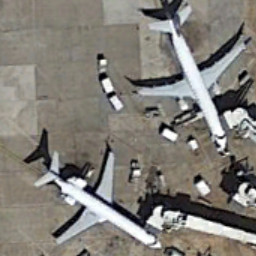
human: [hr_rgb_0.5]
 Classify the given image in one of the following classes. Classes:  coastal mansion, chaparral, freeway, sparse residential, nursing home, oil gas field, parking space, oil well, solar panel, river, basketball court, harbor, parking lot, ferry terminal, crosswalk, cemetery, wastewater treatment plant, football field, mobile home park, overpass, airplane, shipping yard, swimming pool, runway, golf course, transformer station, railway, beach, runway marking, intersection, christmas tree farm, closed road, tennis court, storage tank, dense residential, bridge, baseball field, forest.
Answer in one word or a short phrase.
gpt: airplane